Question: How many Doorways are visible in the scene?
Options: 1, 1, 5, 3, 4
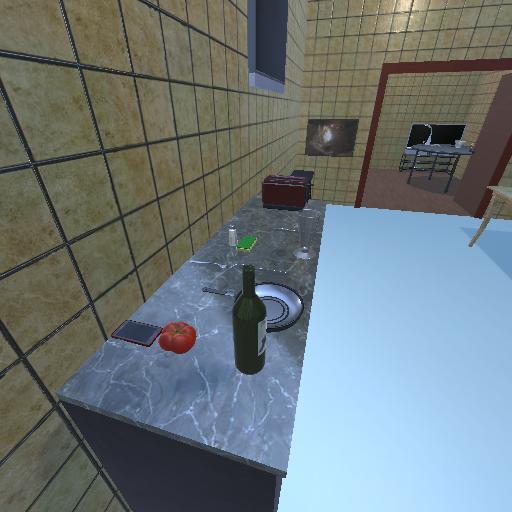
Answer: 1